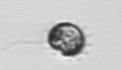
Label: Dinophyceae